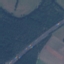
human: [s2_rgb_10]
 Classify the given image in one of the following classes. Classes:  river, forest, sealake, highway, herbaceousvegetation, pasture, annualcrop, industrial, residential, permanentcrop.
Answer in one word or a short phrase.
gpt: Highway